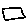
Label: square